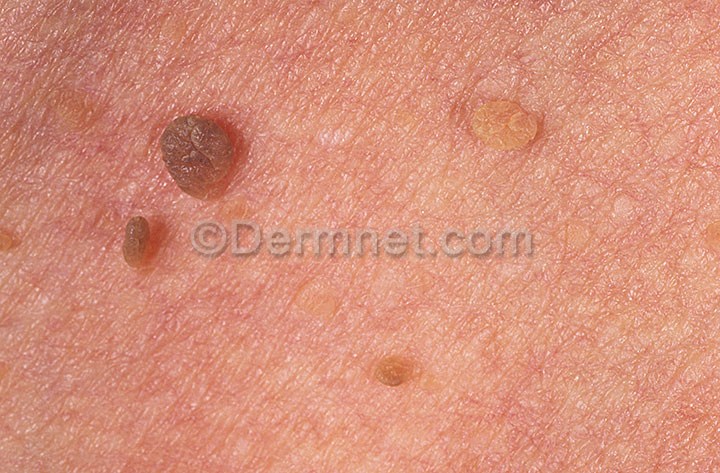
Disease: Seborrheic Keratoses and other Benign Tumors